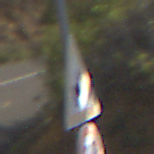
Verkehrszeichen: DoppelkurveRechts
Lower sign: Geschwindigkeit30
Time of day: MorningAfternoon
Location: Outdoor (RoadRail)
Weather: PartlyCloudy
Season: NotSpecified
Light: Natural